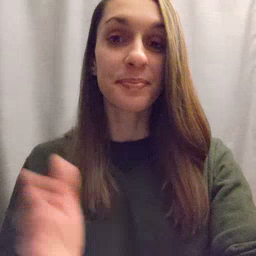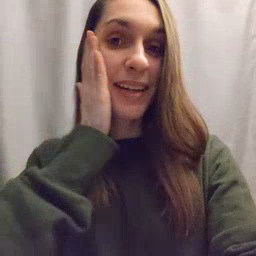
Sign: bed